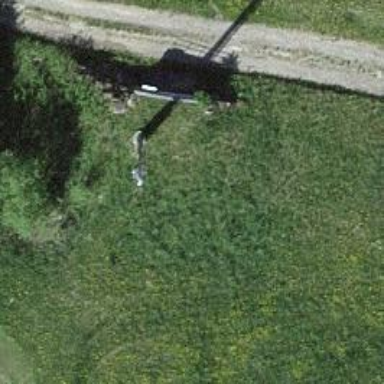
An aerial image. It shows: Mast tower used for communication.